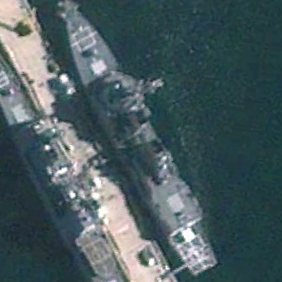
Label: destroyer